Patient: sex F, age 71
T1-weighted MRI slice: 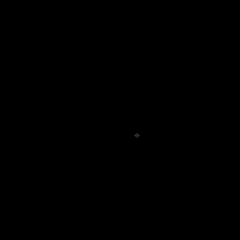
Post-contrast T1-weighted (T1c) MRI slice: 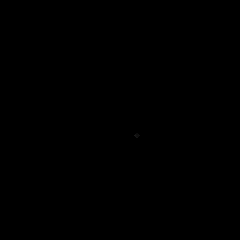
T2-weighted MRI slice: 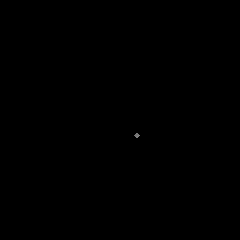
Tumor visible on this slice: no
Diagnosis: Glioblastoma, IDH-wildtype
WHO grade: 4